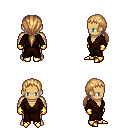
a pixel art fantasy rpg character, male body template, human, tanned skin, brown robe, white pants, light blonde ponytail hairstyle, gold gloves, gold boots, four views (front, back, left, right), 2x2 character sprite sheet, small pixel art, hard edges, no anti-aliasing